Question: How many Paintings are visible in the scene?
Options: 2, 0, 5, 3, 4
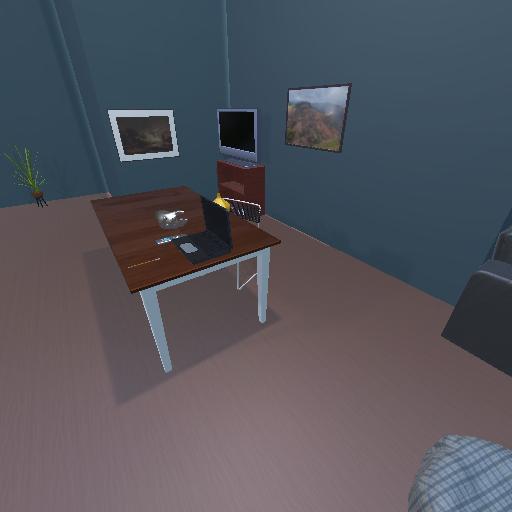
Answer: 2